Question: I would like to remove the queries information from the website. I am using django-html5-boilerplate.
The queries keeps appearing in the end of the page like this:

How can i remove this? It is very irritating...
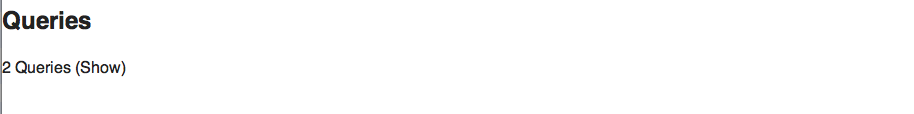
Answer: There's no official or centralized django-html5-boilerplate package, but based on your problem, I'm guessing you're using <URL>
If that's the case, in <URL>, you'll find there the following bit of code:
'''
{% if debug %}{% include 'includes/debug.html' %}{% endif %}
'''
Setting 'DEBUG=False' will make it go away (which you'll to do in production, so you'll still need to solve that staticfiles problem), but if you simply don't want to see it during development, remove it from the template.